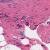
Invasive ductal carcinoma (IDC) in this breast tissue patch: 0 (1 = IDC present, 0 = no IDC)